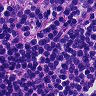
Metastatic tissue present: no